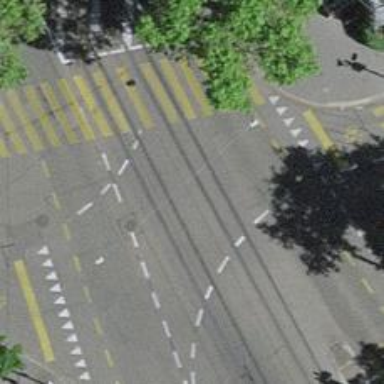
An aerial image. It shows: Tram level crossing on the railway.